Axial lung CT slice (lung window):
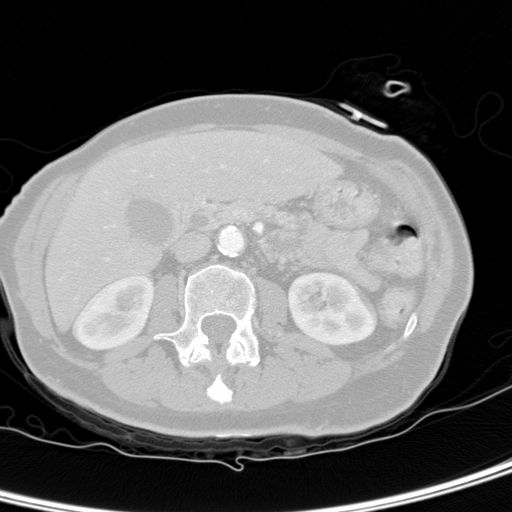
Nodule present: no